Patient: sex M, age 43
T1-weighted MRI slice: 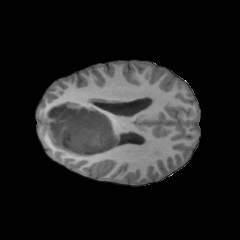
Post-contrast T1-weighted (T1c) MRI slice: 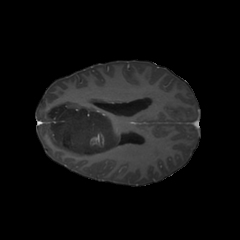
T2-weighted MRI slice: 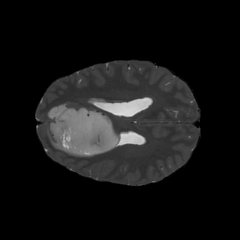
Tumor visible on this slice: yes
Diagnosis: Astrocytoma, IDH-mutant
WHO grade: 4